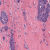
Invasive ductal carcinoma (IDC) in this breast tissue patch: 1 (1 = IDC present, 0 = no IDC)